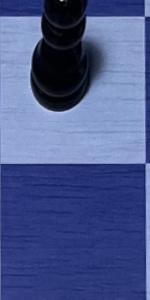
Label: Empty